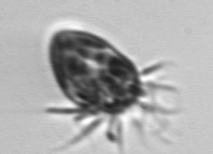
Label: Strombidium_morphotype1